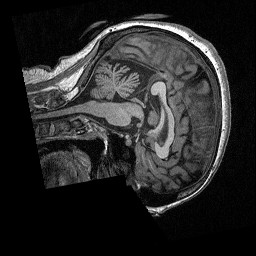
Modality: T1w
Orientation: sagittal
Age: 47
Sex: female
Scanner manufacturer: siemens
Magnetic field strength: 3 T
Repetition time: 2.3 s
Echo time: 0.00298 s